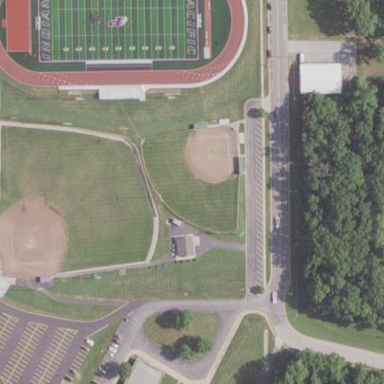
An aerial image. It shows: Baseball pitch enclosed by chain link fence.